Interaction volume radius: 10 \u00c5
Interaction volume height: 10 \u00c5
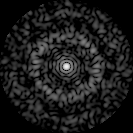
Disorder parameter: 0.8391